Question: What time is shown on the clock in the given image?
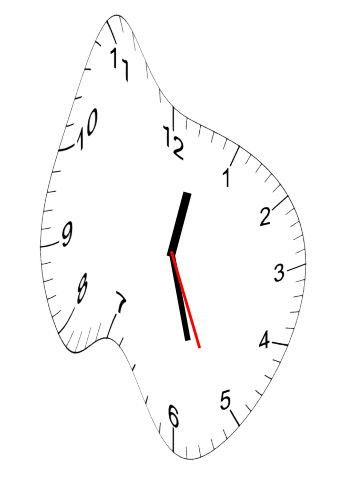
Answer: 12:27:26